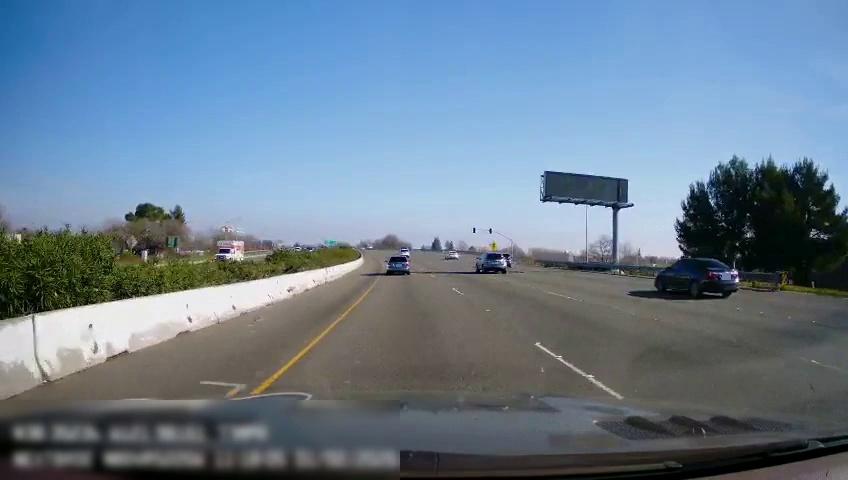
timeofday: Day
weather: Sunny
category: Drivable Space
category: Vehicles | Car
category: Vehicles | Truck
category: Vehicles | SUV
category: Vehicles | Car
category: Vehicles | SUV
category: Vehicles | Car
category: Vehicles | SUV
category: Lanes | Current Lane
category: Lanes | Current Lane
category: Lanes | Alternate Lane
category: Lanes | Alternate Lane